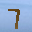
Label: 7